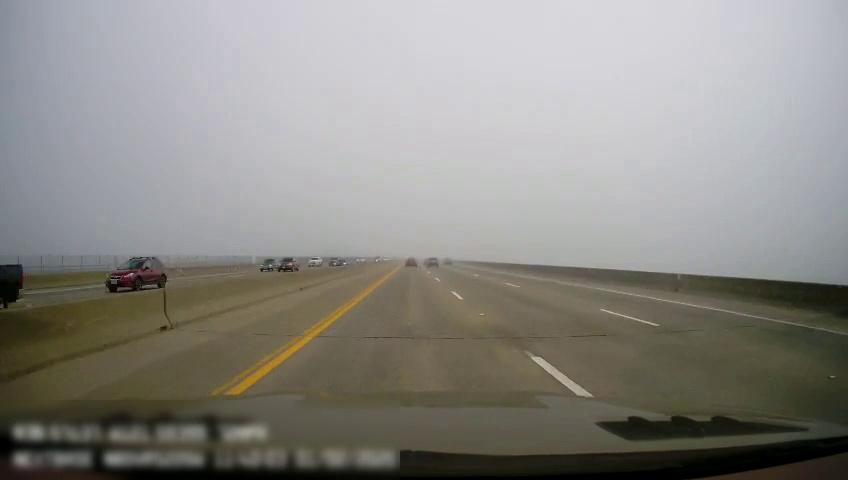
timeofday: Day
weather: Cloudy
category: Drivable Space
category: Drivable Space
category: Vehicles | Truck
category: Vehicles | SUV
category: Vehicles | Car
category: Vehicles | SUV
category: Vehicles | SUV
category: Vehicles | Truck
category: Vehicles | Car
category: Vehicles | SUV
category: Vehicles | Car
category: Vehicles | Car
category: Lanes | Current Lane
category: Lanes | Current Lane
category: Lanes | Alternate Lane
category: Lanes | Alternate Lane
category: Lanes | Alternate Lane
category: Lanes | Opposite Lane
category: Lanes | Opposite Lane